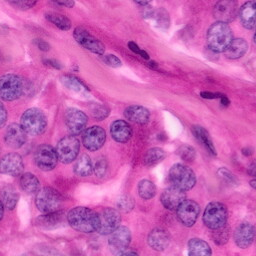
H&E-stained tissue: Pancreatic